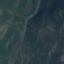
Land use / land cover: HerbaceousVegetation